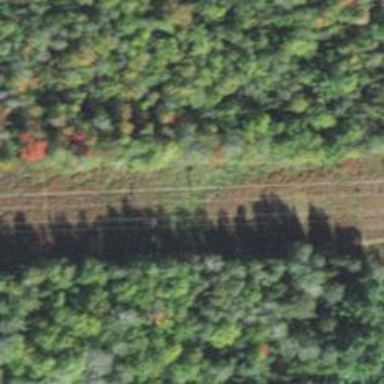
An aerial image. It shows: Power pole.